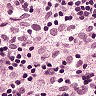
Metastatic tissue present: no